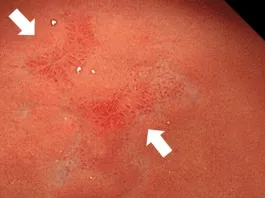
Esophagogastroduodenoscopy (EGD) showing a mild erosive lesion at the antrum (arrow). . (a) Regular white light endoscopic image.
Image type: endoscopy (gi_endoscopy)